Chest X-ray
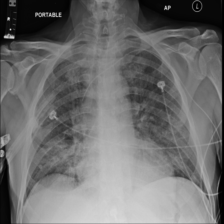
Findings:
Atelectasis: negative
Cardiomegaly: negative
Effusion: negative
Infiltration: positive
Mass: negative
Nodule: negative
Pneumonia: negative
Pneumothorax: negative
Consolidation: positive
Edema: negative
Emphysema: negative
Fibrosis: negative
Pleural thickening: negative
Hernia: negative